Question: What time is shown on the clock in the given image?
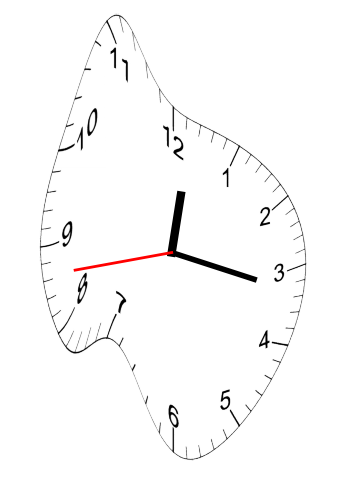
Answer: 12:16:43